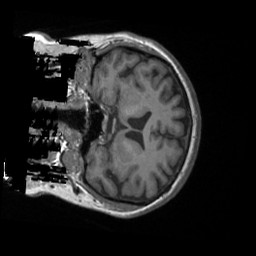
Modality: T1w
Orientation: coronal
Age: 55
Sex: female
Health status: ill
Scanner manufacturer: siemens
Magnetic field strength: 3 T
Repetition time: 1.9 s
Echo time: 0.00247 s